Question: I have the following set of code where I'm trying to make it work in such a way that by default it will have no pop-over notification and no X symbol. It should appear if the input is invalid stating the format of input (red box) and the Red-X. The rest is fine that as soon as someone make some input, it gives a green-tick symbol but in that case I don't want the pop-over notification at all.
<URL>
HTML:
'''
<form action="#" method="GET" id="subscribe" name="subscribe">
<div class="NameForm">
<input class="inputName" type="text" placeholder="Your Name" name="query" aria-describedby="name-format" required >
<span id="name-format" class="helpName">Format: firstname lastname</span>
</input>
</div>
</form>
'''
CSS:
'''
.inputName {
border: 2px solid #306b88;
color: #383838;
font: 14px/14px 'focobold';
height: 40px;
margin: 2px 0;
padding: 0 16px;
text-transform: uppercase;
width:248px;
}
.helpName {
display:none;
font-size:90%;
}
input:focus + .helpName {
display:inline-block;
background-color:#26ae56;
height:38px;
width:240px;
position:absolute;
color:#fff;
left:30px;
top:70px;
text-align:center;
line-height:40px;
}
input:required:invalid, input:focus:invalid {
background-image: url(http://s27.postimg.org/ttonbaj5b/invalid.png);
background-position: 260px center;
background-repeat: no-repeat;
}
input:required:valid {
background-image: url(http://s14.postimg.org/gaechg2e5/valid.png);
background-position: 254px center;
background-repeat: no-repeat;
}
'''
More or less, this is the Required Format:

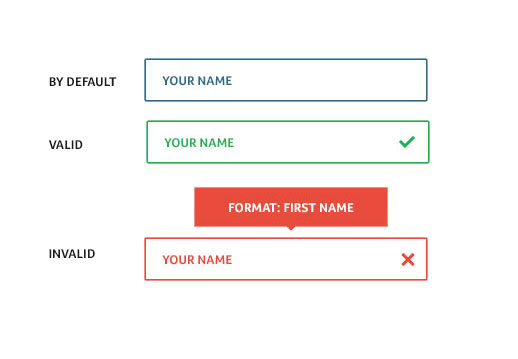
Answer: I'm glad I was able to solve the quest...
Here's the <URL> if you would like to know more about the solution.
It required
'''
function validate_all_forms(){
jQuery.validator.setDefaults({
debug: true,
success: "valid"
});
jQuery.validator.addMethod("notEqual", function(value, element, param) {
return this.optional(element) || value != param;
}, "Please specify a different (non-default) value");
$( "#registration-form" ).validate({
rules: {
myname: {
required: true,
minlength: 3
},
email: {
required: true,
minlength: 6,
email: true
},
},
focusInvalid: false,
onkeyup: false,
submitHandler: function(form) {
$(form).ajaxSubmit({
target: '.optional'
});
},
messages: {
myname: {
required: "Enter Your name",
minlength: jQuery.format("atleast 2 char"),
notEqual: "except the default value please!"
},
email:{
required: "Enter Your E-MAIL",
minlength: jQuery.format("atleast 6 char"),
email: "incorrect e-mail id"
}
}
});
$( "#contact-form" ).validate({
rules: {
your_name: {
required: true,
minlength: 2
},
},
onkeyup: false,
focusInvalid: false,
submitHandler: function(form) {
$(form).ajaxSubmit();
},
});
'''
}